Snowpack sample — Loveland Pass, Silver Plume, Colorado, USA (1/12/25, 11:40 AM MST)
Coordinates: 39.66, -105.88
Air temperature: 7 °F
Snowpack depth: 140 cm
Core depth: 10 cm
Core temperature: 41 °F
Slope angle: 11°, slope face: 30°
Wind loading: high
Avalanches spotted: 2
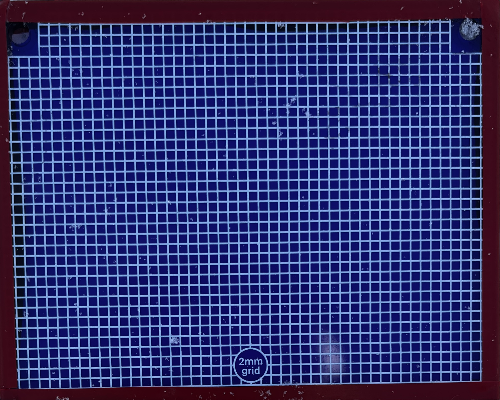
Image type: profile
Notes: Pilot using slightly modified coring method that took too large segment for snow profile picturing, advised not to use in higher level models. Two avalanche on south face nearby, partially cloudy with light snow in the last 24 hours. Lots of wind loading on eastern features.